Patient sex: M
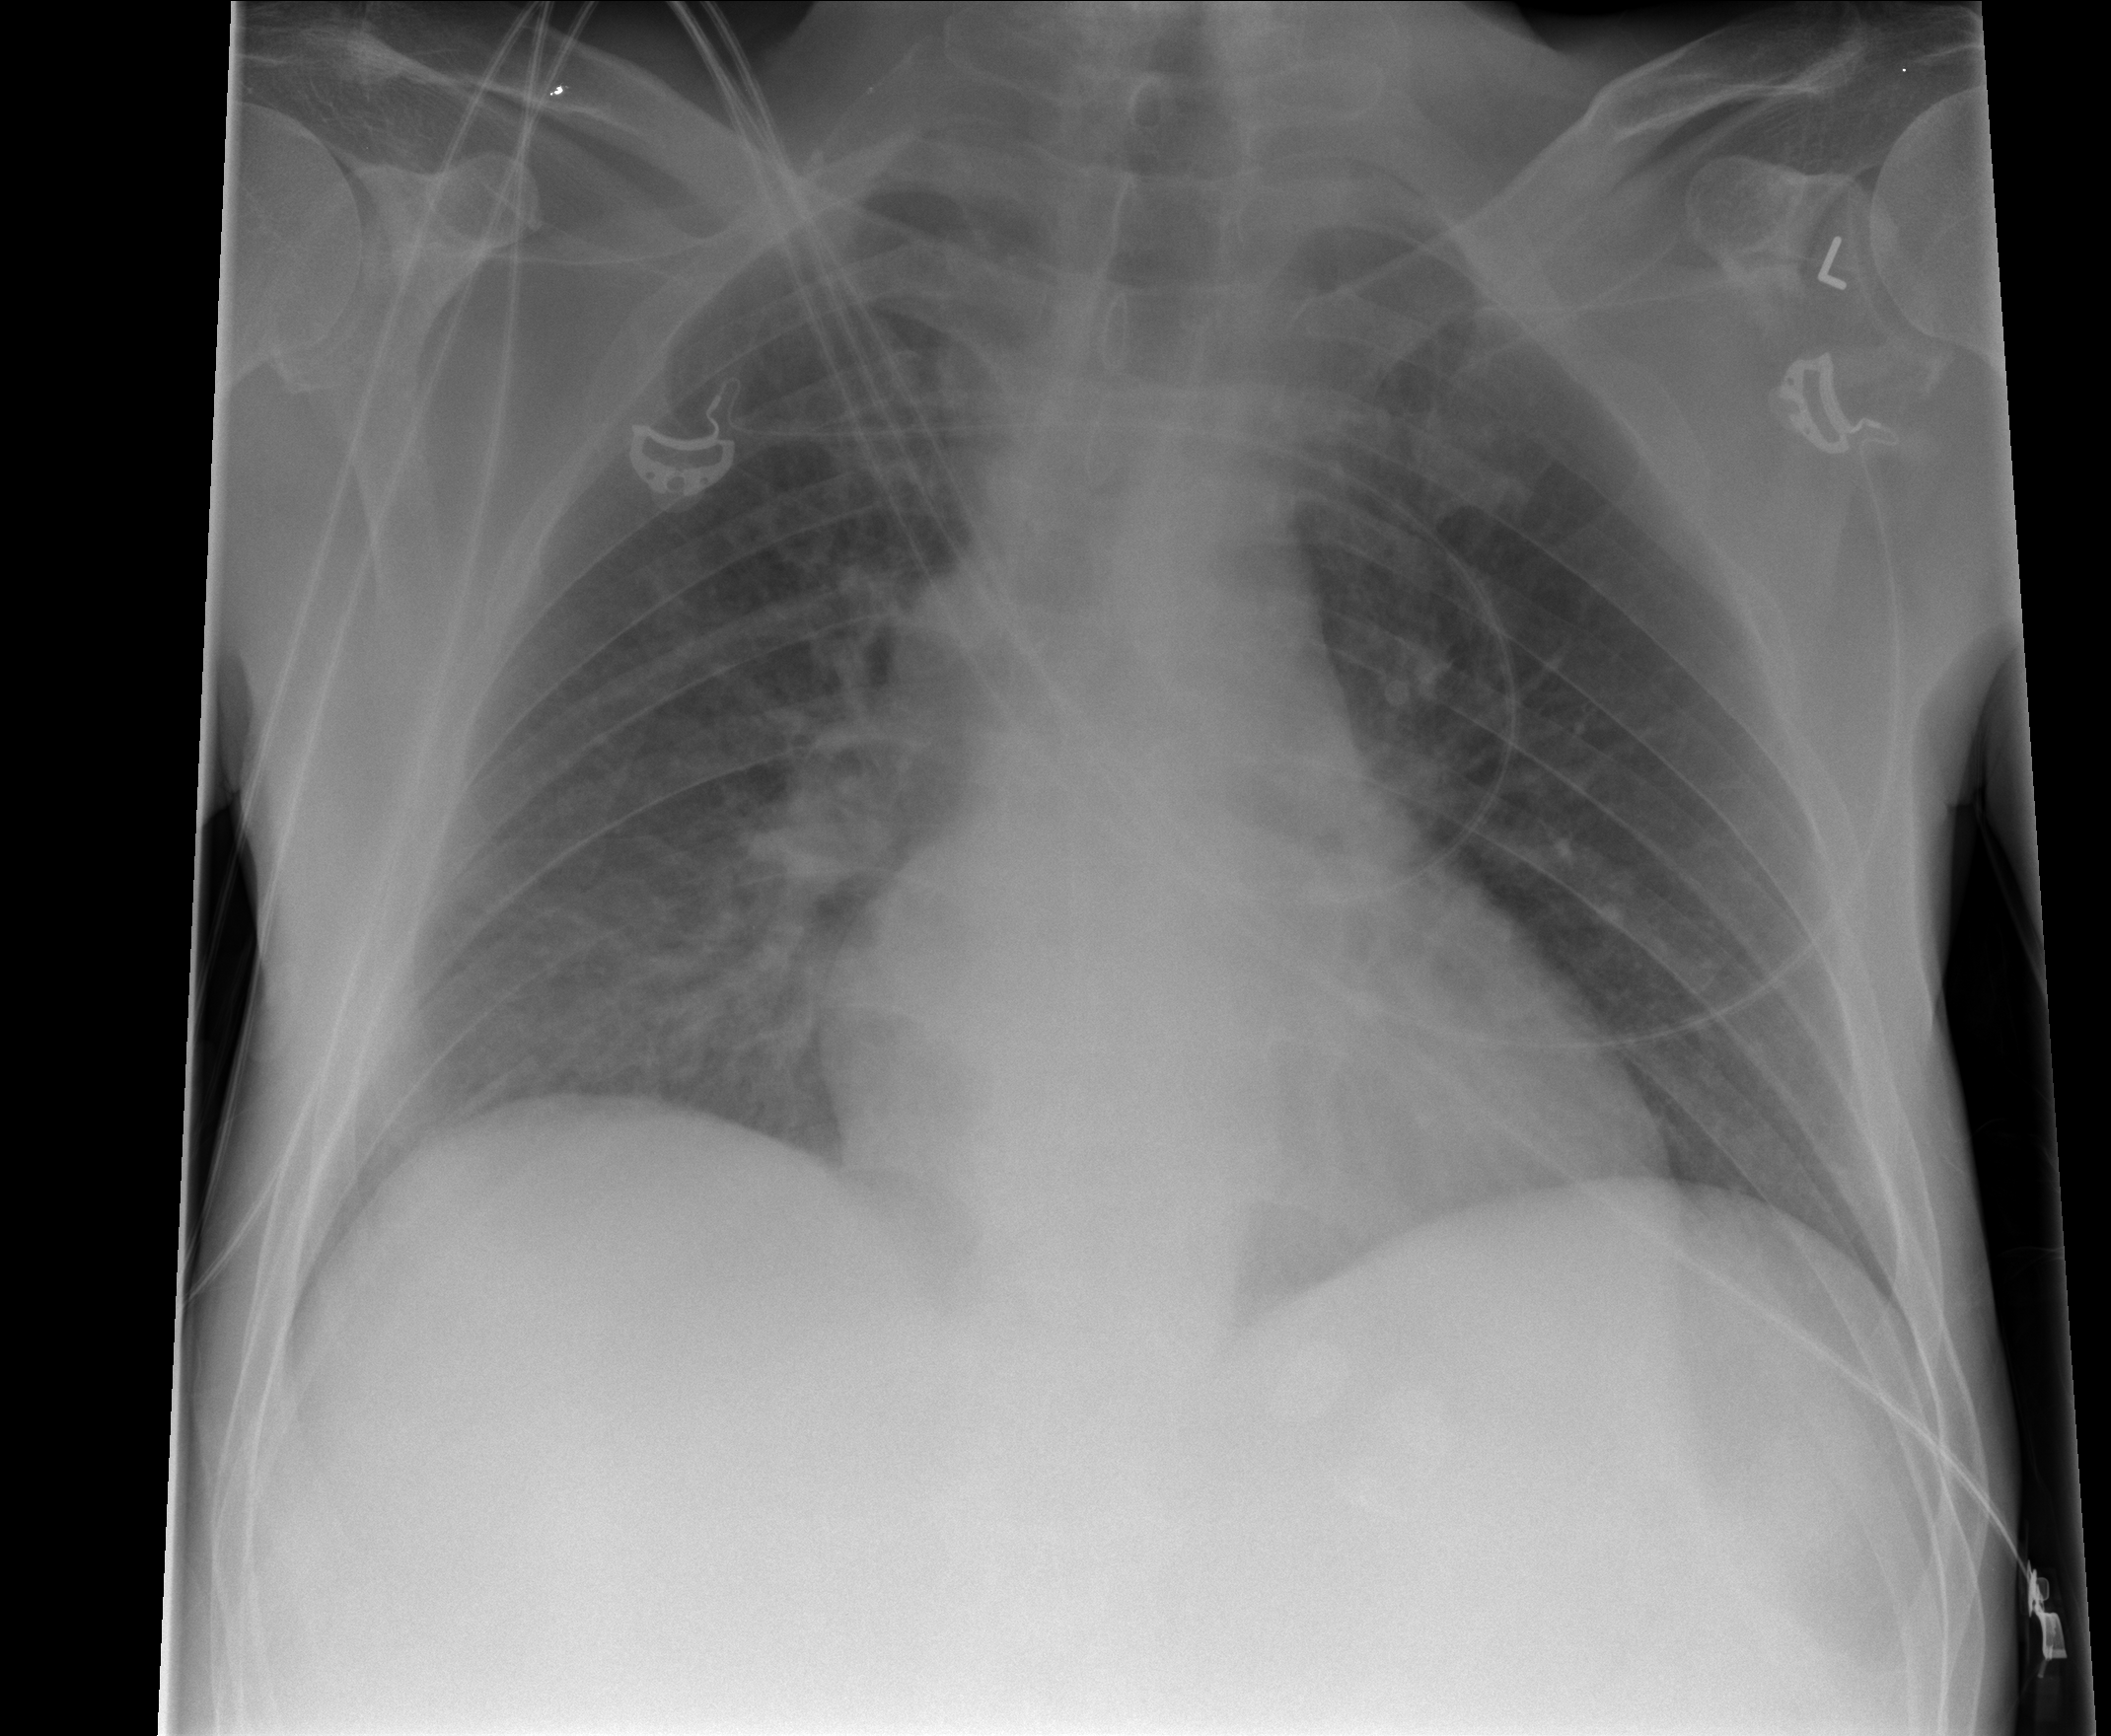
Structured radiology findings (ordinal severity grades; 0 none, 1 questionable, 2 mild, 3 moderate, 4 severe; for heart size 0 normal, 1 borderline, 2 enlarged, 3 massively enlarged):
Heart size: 0
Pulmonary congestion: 0
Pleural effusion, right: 0
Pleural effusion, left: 0
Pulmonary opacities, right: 1
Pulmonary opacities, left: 0
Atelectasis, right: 0
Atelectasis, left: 0